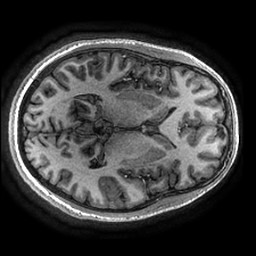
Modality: T1w
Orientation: axial
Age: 24
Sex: male
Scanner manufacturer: ge
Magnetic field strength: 3 T
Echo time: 0.002736 s